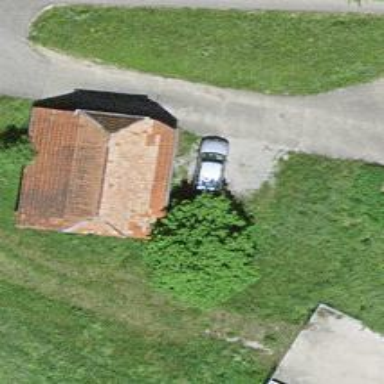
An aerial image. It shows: Rural barn.